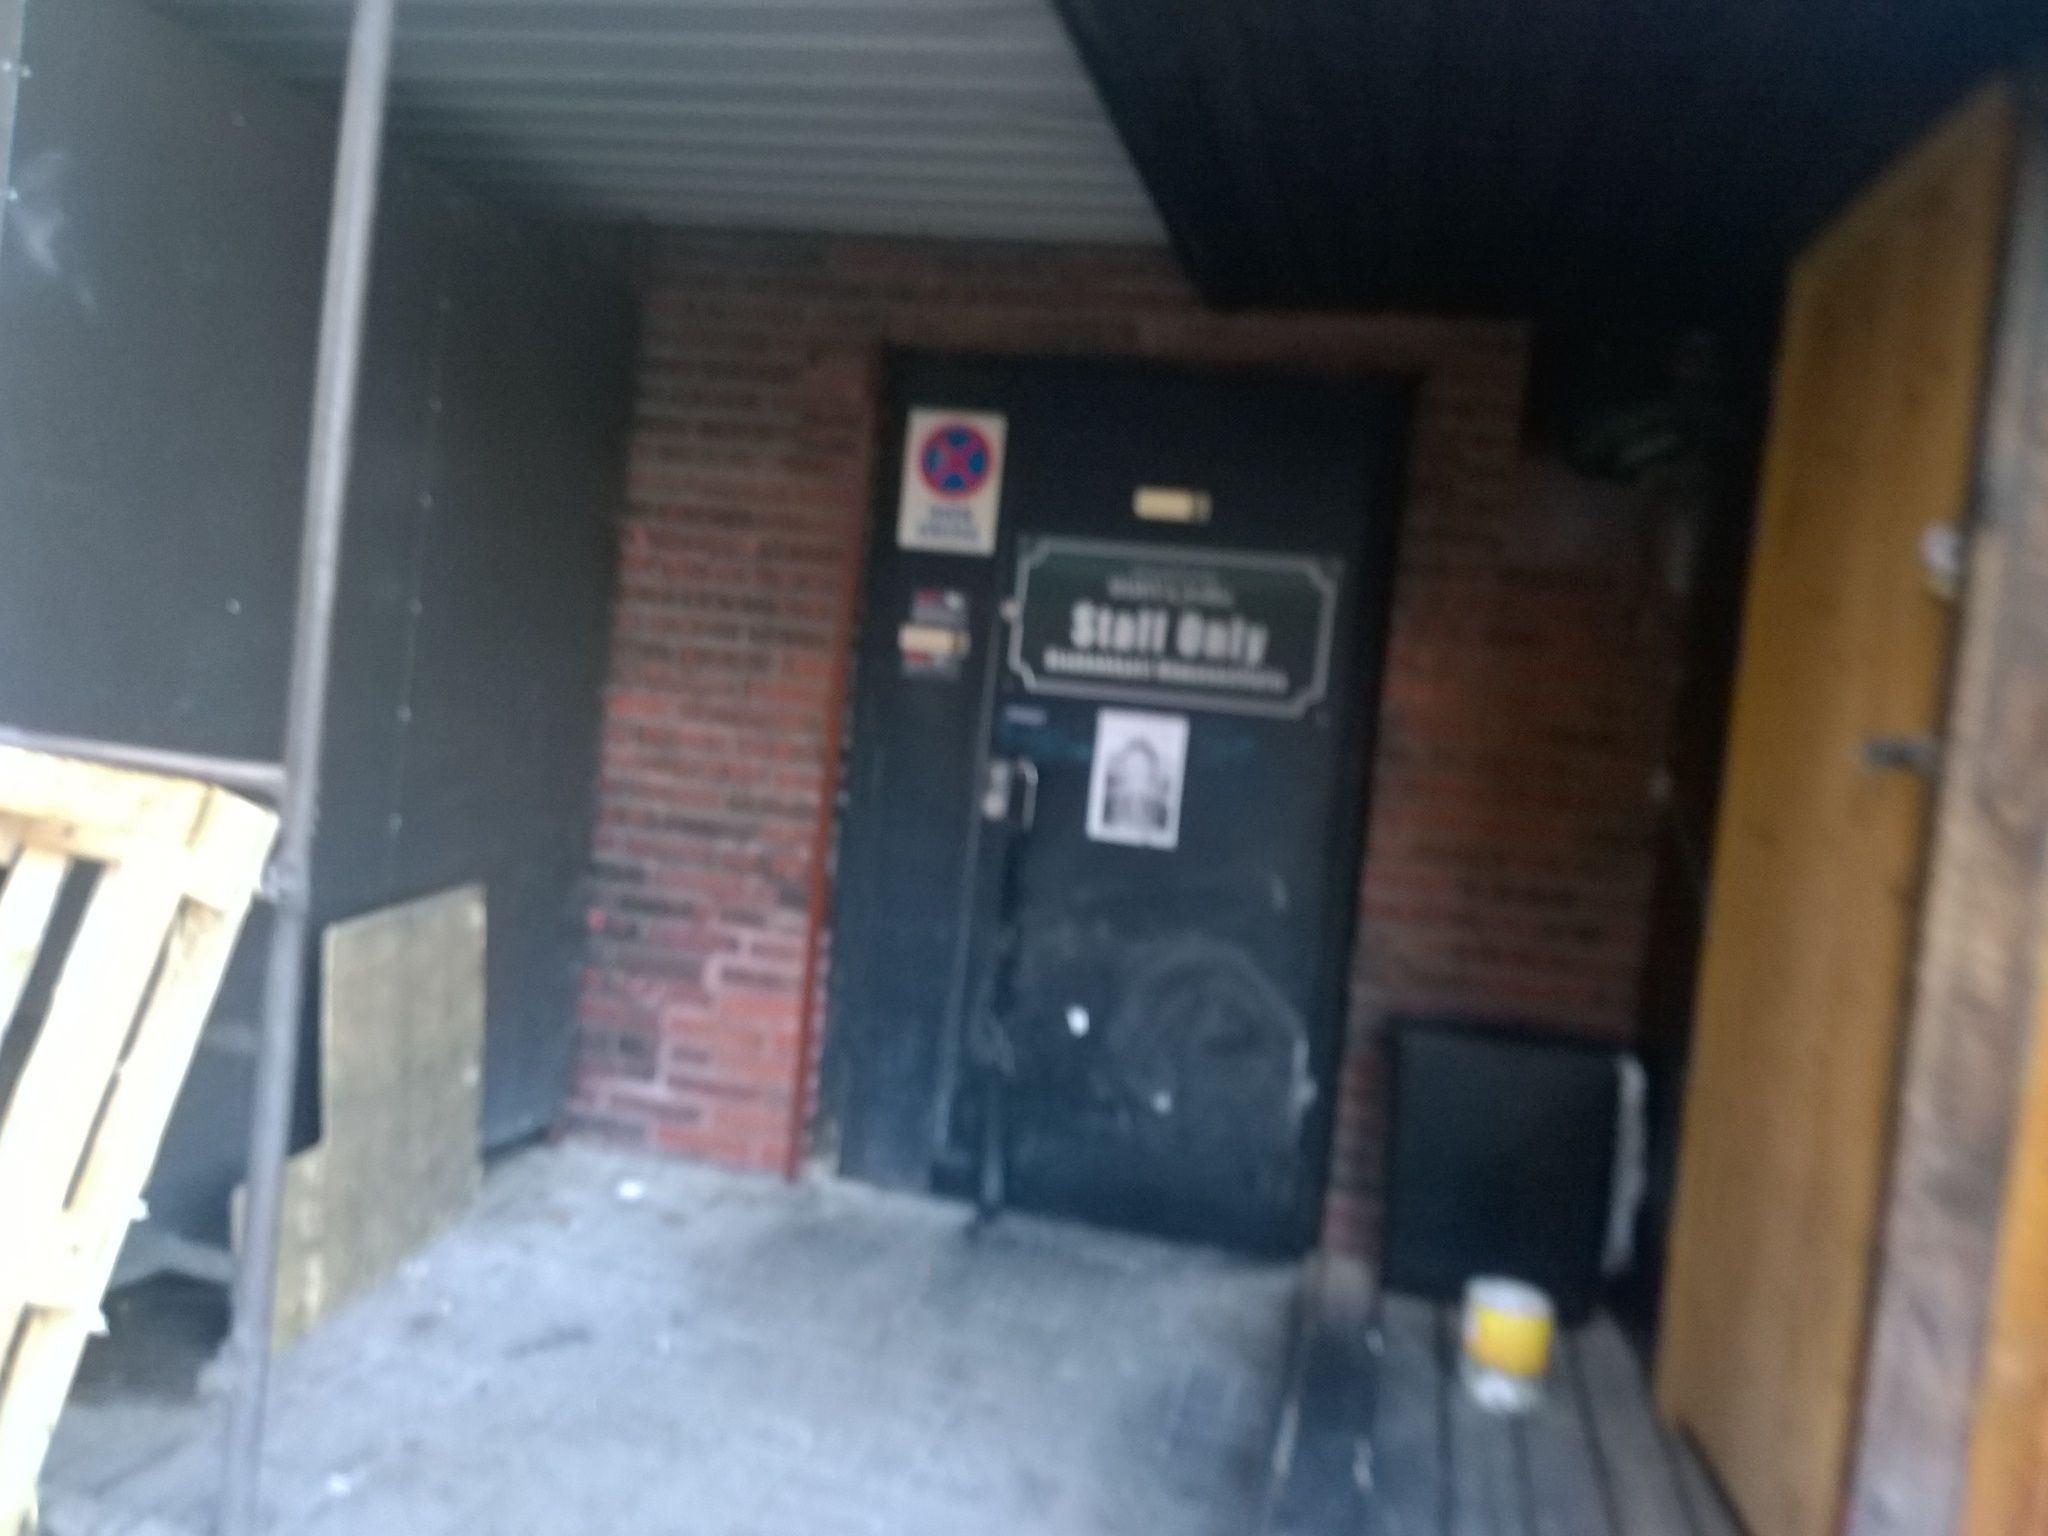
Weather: snowy
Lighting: day
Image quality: slightly poor
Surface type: walking surface
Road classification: steps, footway, corridor
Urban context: urban centre
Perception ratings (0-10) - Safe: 7.13, Lively: 5.12, Beautiful: 1.4, Boring: 2.03, Depressing: 6.9, Wealthy: 7.46